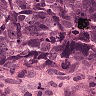
Metastatic tissue present: yes